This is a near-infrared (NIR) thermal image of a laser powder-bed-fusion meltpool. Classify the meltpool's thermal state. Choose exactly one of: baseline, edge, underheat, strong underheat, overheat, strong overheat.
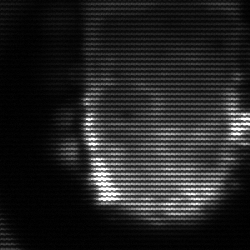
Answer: baseline